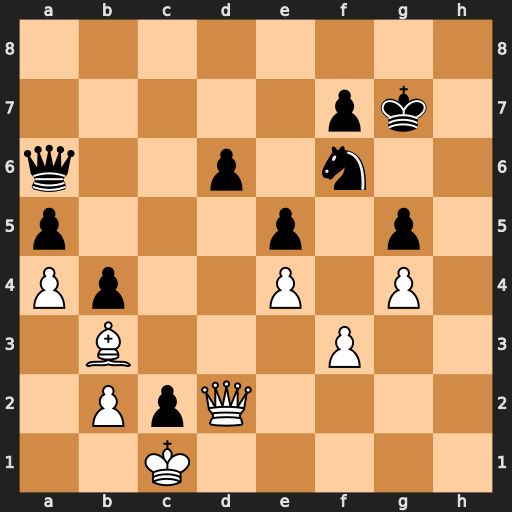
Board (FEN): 8/5pk1/q2p1n2/p3p1p1/Pp2P1P1/1B3P2/1PpQ4/2K5
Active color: w
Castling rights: -
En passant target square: -
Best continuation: Qxg5+ Kf8 Qxf6 Qf1+ Kxc2